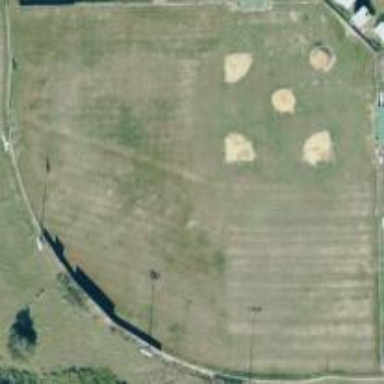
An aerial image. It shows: Baseball pitch for leisure and sports activities.